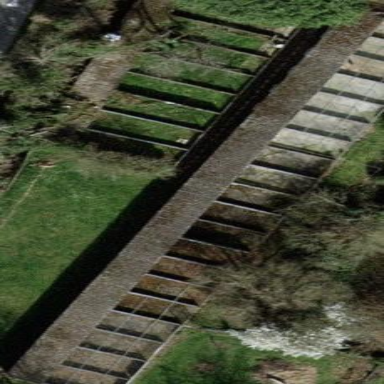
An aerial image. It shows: View of roof of building.